I will show an image sequence of human cooking. I have annotated the images with numbered circles. Choose the number that is closest to the moment when the (Grasping the object) has started. You are a five-time world champion in this game. Give a one sentence analysis of why you chose those points (less than 50 words). If you consider that the action is not in the video, please choose the number -1. Provide your answer at the end in a json file of this format: {"points": []}
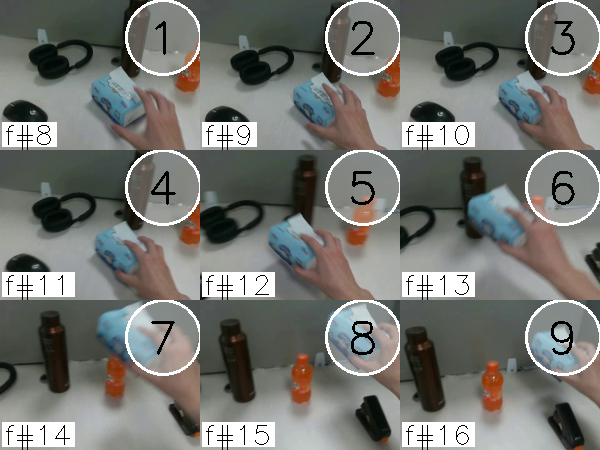
Frame 3 shows the clearest moment of hand-object contact.
{"points": [3]}